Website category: jobs
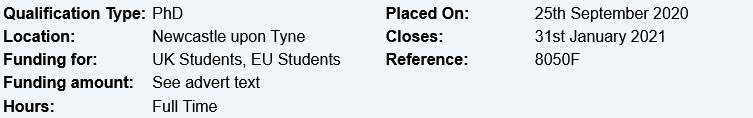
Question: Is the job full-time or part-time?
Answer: Full Time

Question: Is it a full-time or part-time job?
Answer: Full Time

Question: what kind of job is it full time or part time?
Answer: Full Time

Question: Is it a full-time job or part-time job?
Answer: Full Time

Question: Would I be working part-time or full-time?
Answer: Full Time

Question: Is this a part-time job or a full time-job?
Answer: Full Time

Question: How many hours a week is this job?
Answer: Full Time

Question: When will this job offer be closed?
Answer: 31st January 2021

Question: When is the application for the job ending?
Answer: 31st January 2021

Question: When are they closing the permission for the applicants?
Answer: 31st January 2021

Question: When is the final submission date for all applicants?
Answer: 31st January 2021

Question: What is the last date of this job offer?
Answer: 31st January 2021

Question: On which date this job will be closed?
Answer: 31st January 2021

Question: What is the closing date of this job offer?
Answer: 31st January 2021

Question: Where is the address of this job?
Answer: Newcastle upon Tyne

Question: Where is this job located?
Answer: Newcastle upon Tyne

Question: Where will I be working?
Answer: Newcastle upon Tyne

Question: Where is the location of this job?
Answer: Newcastle upon Tyne

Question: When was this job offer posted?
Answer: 25th September 2020

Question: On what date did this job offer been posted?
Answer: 25th September 2020